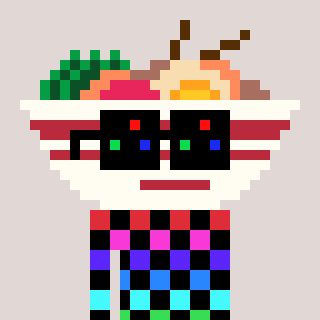
a pixel art character with square black sunglasses, a noodles-shaped head and a teal-colored body on a warm background